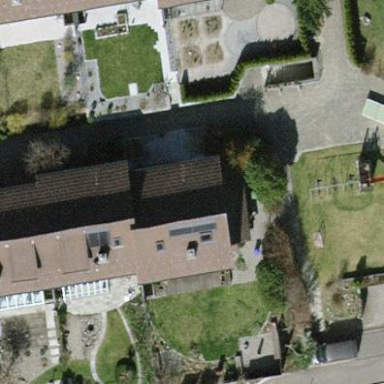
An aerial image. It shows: Terrace building with gabled roof.